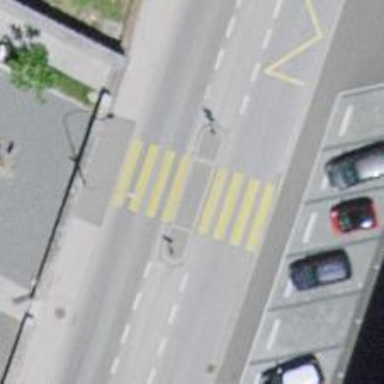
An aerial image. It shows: Zebra crossing on the road.